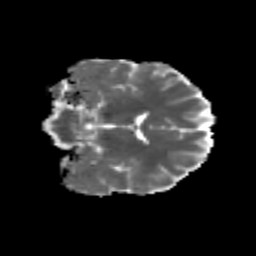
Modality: MD
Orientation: coronal
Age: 25
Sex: female
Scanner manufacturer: siemens
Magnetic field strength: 3 T
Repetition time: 3.5 s
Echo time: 0.113 s